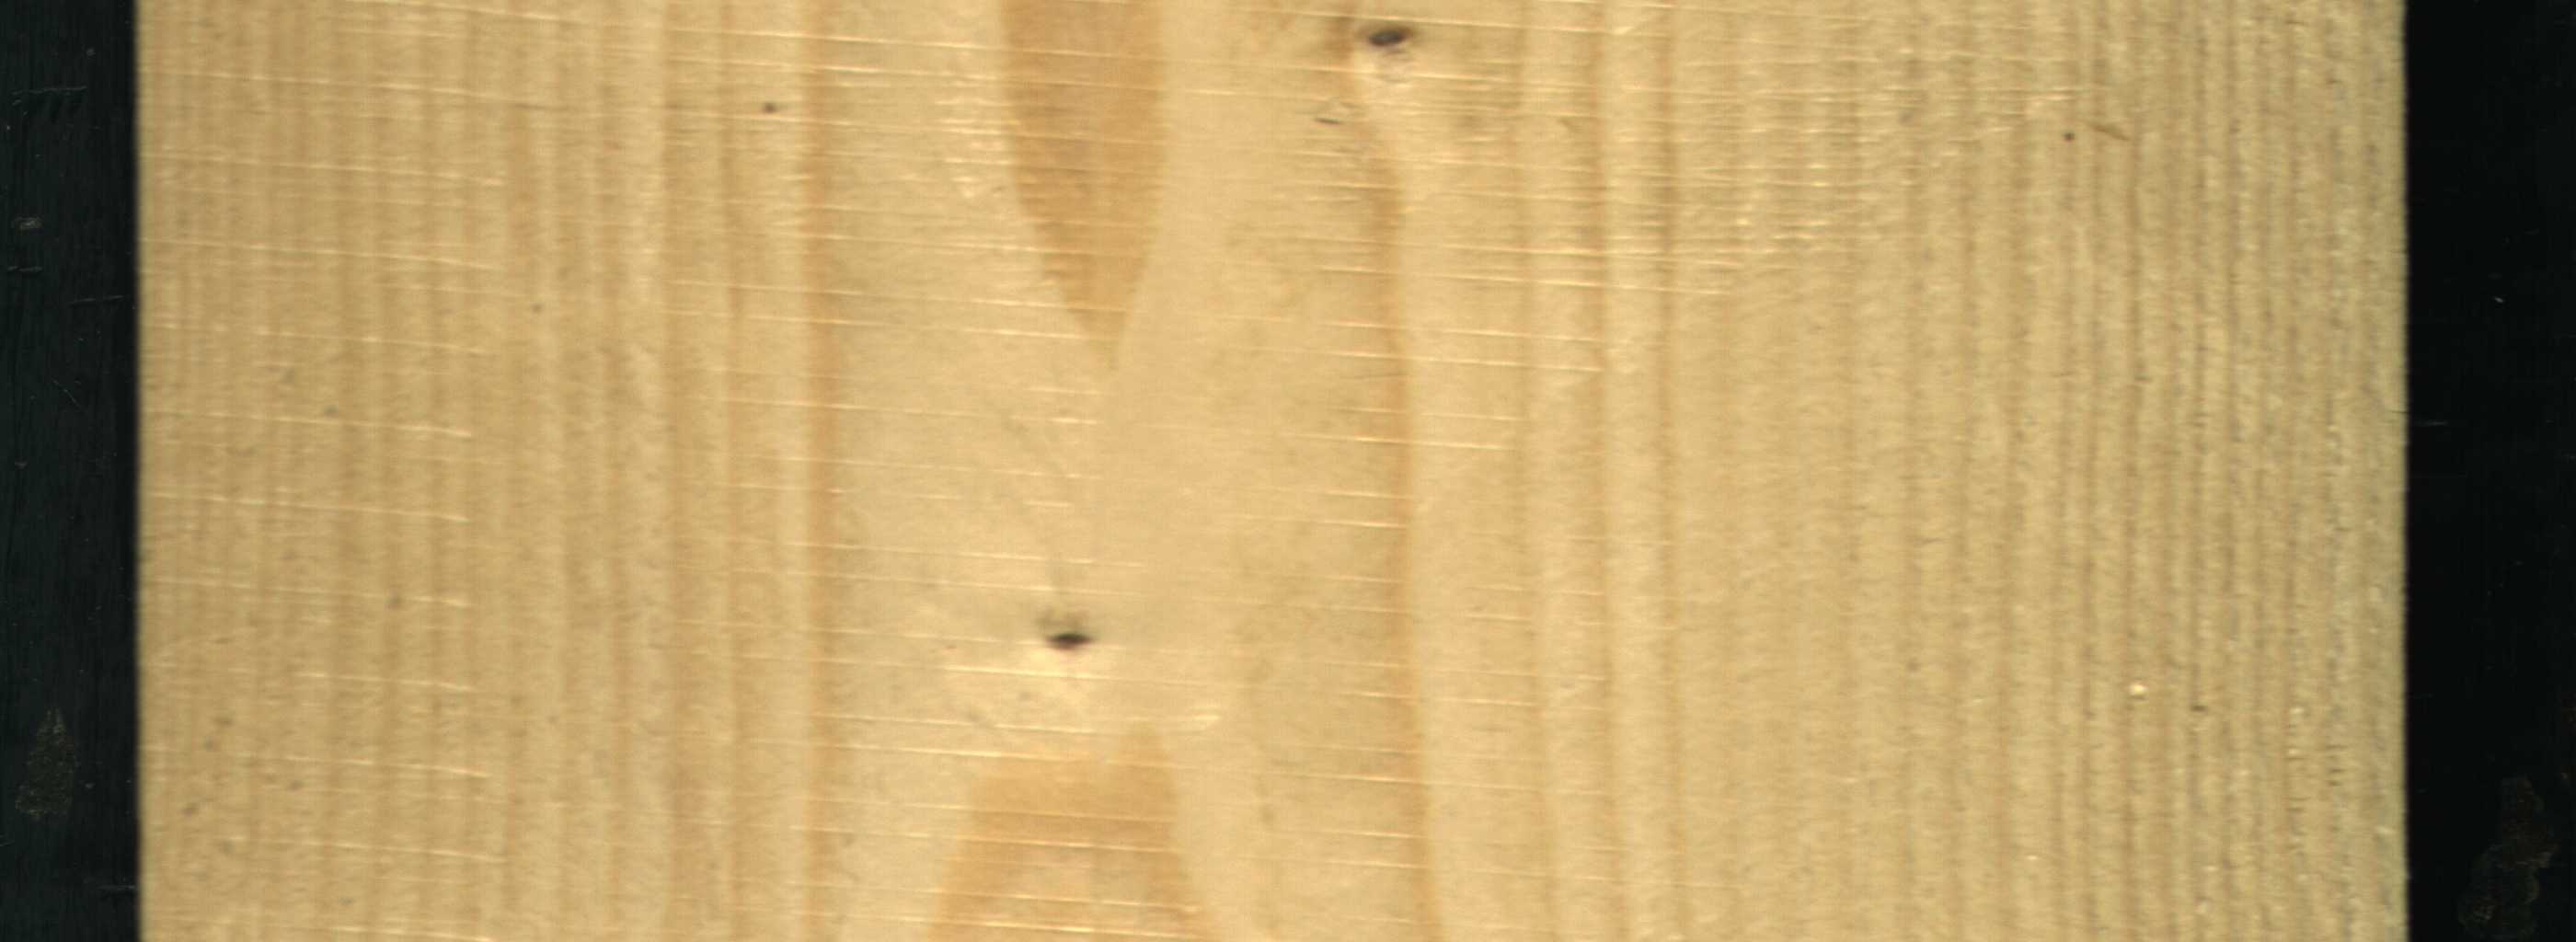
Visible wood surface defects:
Live_Knot
Live_Knot